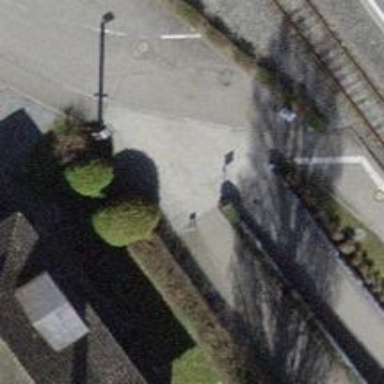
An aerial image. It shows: Bollard.